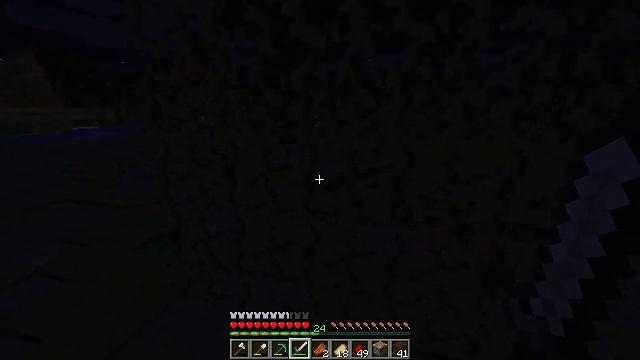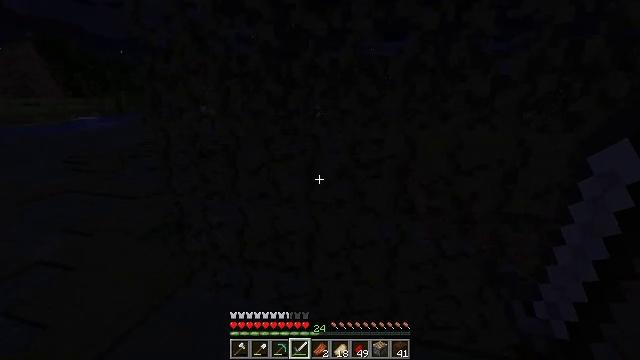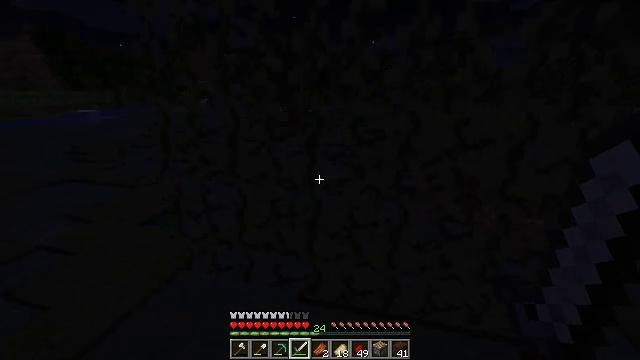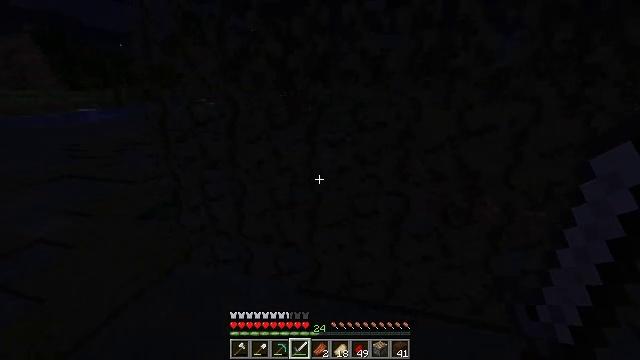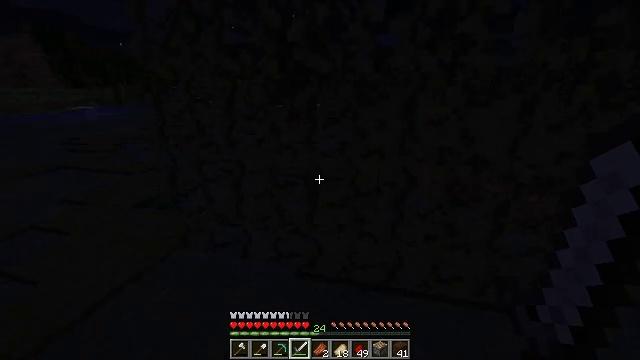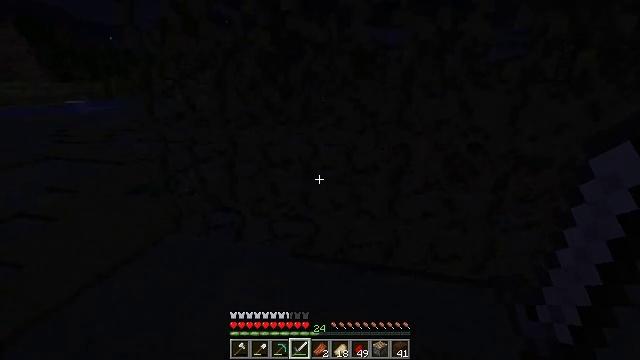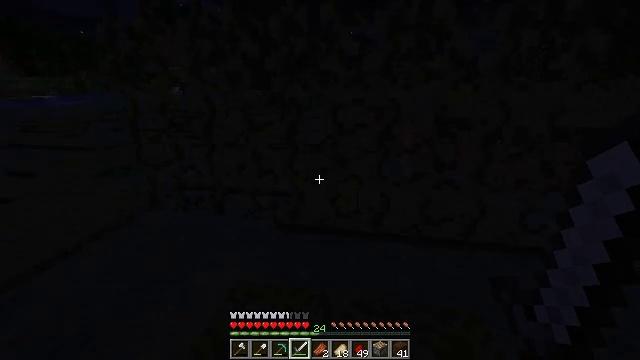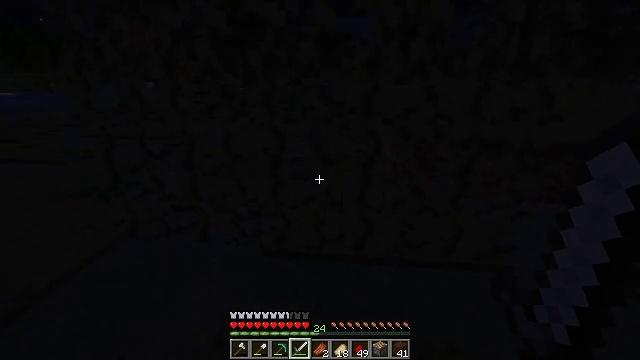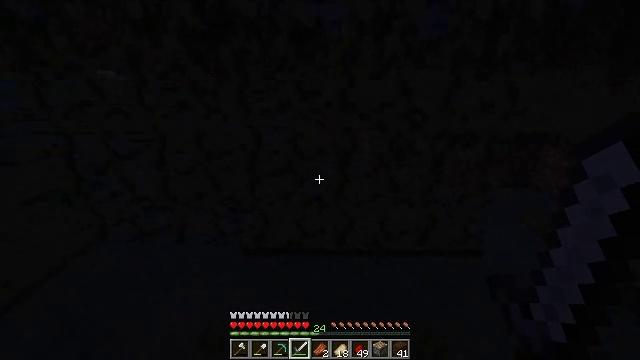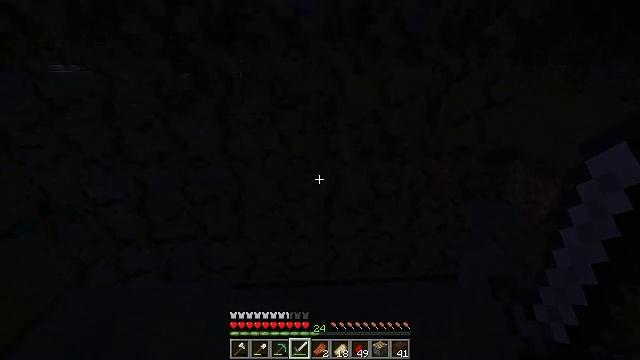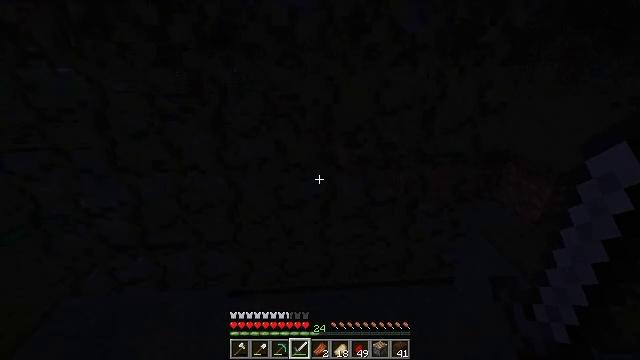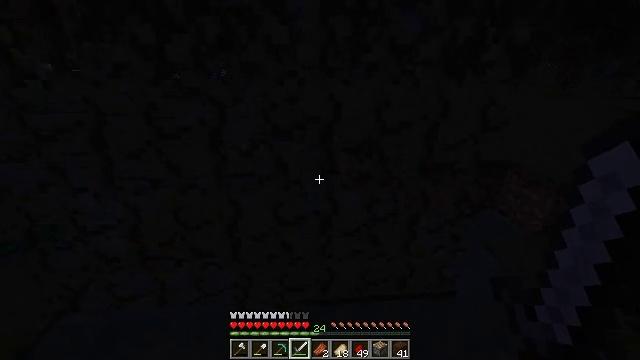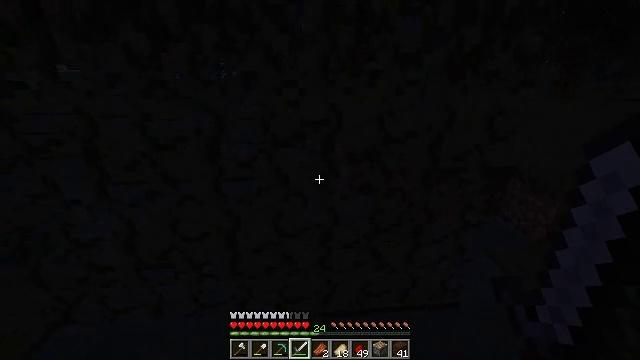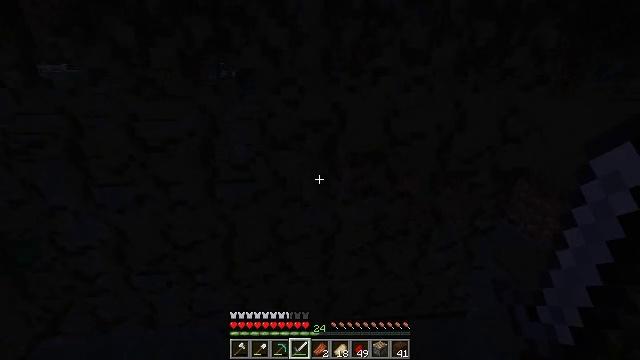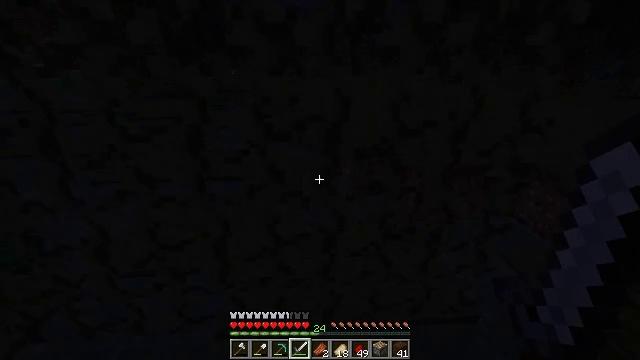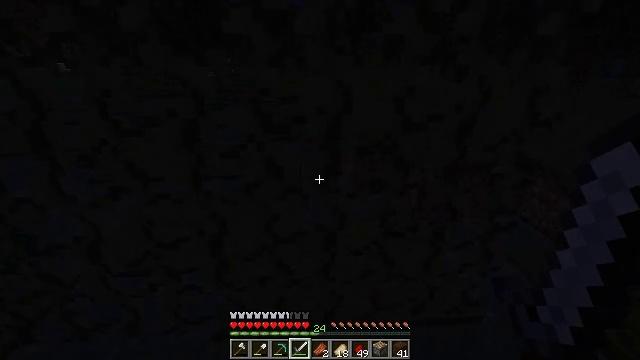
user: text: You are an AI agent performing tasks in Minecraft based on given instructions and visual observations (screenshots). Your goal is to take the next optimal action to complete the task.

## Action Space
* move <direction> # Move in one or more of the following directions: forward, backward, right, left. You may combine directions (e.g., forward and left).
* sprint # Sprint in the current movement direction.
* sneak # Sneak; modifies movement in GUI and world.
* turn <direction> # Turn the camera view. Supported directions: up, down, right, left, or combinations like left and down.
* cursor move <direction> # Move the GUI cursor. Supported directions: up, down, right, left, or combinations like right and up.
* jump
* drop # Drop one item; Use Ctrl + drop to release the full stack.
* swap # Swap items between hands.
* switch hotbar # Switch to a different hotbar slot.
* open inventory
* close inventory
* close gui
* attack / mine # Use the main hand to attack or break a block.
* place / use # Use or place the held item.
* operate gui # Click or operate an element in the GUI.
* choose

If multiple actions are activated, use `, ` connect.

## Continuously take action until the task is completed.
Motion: motion action
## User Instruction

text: Collect vines by mining them.
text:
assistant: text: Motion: turn down, jump
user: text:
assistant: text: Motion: turn down, jump
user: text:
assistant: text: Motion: jump
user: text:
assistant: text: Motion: jump
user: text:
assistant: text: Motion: turn right, jump
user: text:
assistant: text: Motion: move forward, turn right, jump
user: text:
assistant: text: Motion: move forward, turn right and down, jump
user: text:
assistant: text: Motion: move forward, turn right and down, jump
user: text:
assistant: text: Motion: move forward, turn right and down, jump
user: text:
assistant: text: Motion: move forward, turn right, jump
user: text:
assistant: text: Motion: move forward, jump
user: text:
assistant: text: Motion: move forward, jump
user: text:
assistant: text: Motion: move forward, jump
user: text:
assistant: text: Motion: move forward, jump
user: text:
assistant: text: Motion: move forward, jump
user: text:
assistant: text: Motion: move forward, jump
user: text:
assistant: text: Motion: move forward, jump
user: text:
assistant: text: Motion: move forward, jump
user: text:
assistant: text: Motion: move forward, jump
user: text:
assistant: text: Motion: move forward, jump
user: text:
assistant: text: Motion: move forward, jump
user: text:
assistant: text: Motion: move forward, jump
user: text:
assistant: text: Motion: move forward, jump
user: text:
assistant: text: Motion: move forward, turn left, jump
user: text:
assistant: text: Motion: move forward, turn left, jump
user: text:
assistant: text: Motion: move forward, turn left, jump
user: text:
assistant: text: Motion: move forward, turn left and up, jump
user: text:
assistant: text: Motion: move forward, turn left and up, jump
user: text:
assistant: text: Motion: move forward, turn left and up, jump
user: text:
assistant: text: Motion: turn left and up